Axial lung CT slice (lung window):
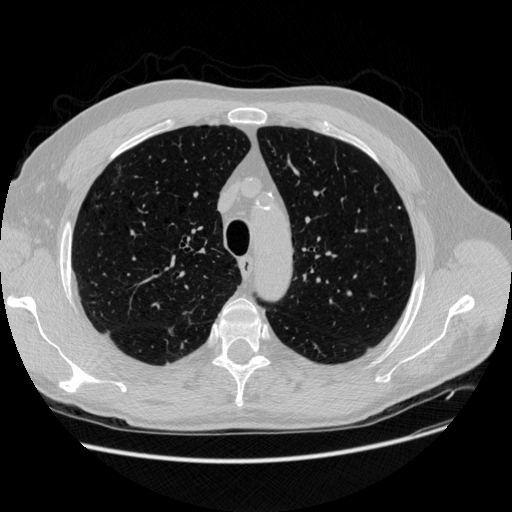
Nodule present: no